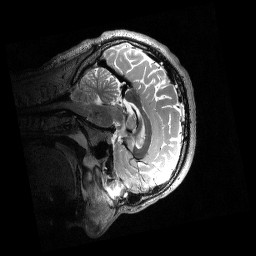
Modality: T2w
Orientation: sagittal
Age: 25
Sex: male
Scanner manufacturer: siemens
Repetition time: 3.2 s